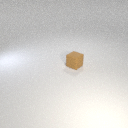
small brown rubber cube